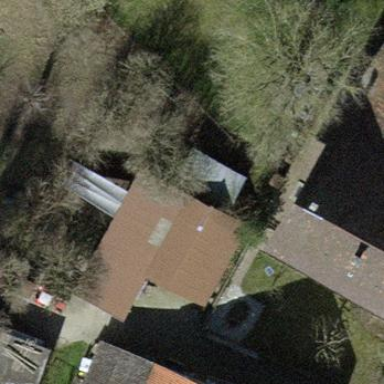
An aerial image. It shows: Shed.